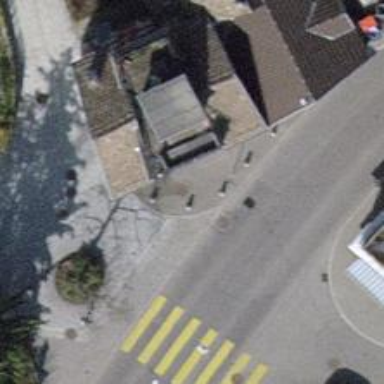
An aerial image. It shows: Concrete bollard that is unremovable.